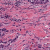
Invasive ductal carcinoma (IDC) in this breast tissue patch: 0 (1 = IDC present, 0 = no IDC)